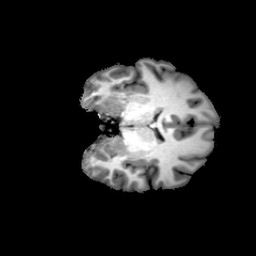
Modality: T1w
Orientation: coronal
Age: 20
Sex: female
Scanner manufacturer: philips
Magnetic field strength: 3 T
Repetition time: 0.0082 s
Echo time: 0.0037 s